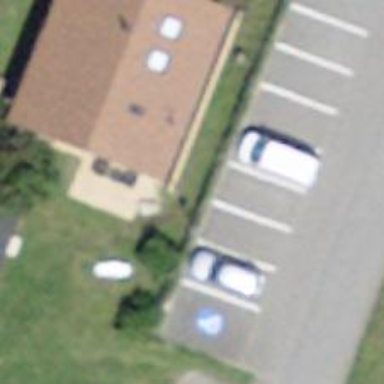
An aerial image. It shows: Shed.